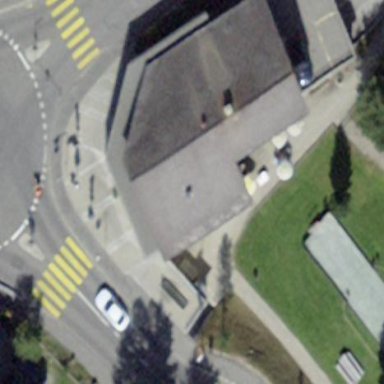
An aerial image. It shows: Retail building.